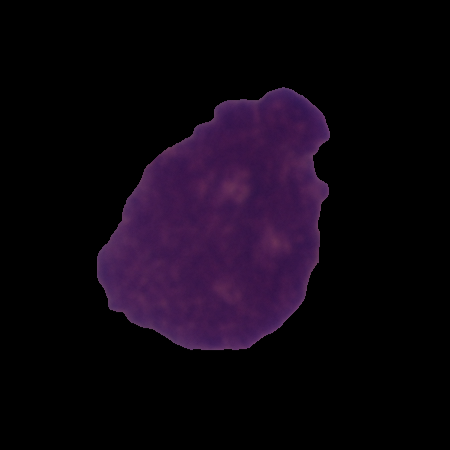
Label: cancer